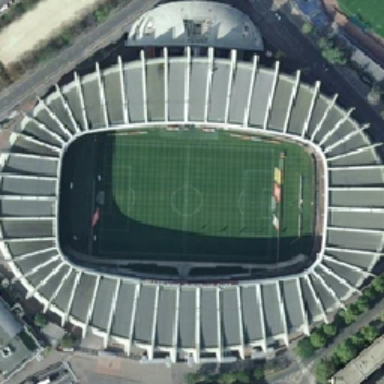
The playground is surrounded by a blearchers with a oval ceiling like a carpenterwor .